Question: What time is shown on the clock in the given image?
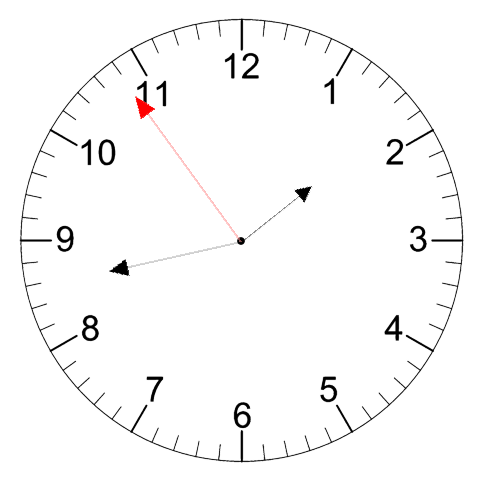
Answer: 01:42:54